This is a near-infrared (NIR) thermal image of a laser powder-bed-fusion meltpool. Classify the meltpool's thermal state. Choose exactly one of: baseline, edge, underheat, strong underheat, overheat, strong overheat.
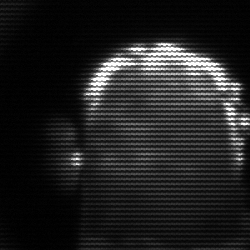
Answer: strong underheat